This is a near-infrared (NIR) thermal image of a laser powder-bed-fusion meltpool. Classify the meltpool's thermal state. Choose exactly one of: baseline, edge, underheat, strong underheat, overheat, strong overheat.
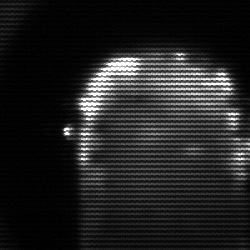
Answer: baseline